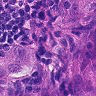
Metastatic tissue present: yes